Interaction volume radius: 5 \u00c5
Interaction volume height: 20 \u00c5
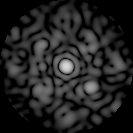
Disorder parameter: 0.6121